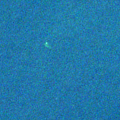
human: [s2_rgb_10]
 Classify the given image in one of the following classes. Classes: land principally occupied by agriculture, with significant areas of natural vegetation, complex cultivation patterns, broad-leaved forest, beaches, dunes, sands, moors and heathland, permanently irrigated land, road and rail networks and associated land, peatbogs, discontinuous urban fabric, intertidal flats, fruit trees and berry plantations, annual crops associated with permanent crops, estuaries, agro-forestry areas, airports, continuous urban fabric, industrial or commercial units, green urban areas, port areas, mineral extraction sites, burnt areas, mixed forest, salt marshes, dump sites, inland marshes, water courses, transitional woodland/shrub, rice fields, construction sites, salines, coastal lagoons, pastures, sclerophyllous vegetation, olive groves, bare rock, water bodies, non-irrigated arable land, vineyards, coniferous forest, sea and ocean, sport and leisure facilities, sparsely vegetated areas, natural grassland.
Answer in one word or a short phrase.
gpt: sea and ocean